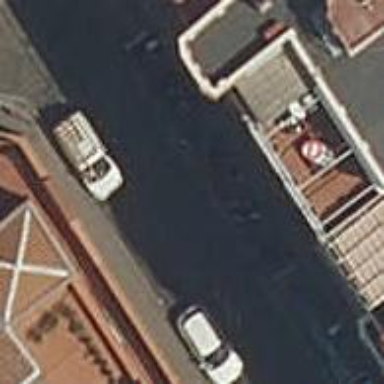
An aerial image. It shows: Motorcycle parking area.